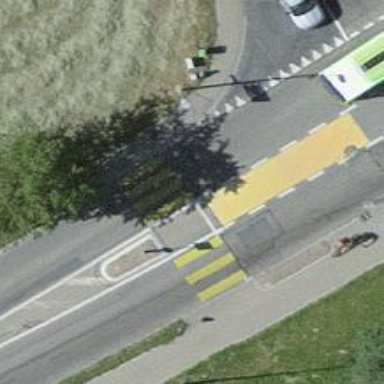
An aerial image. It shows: Uncontrolled zebra crossing on the road.